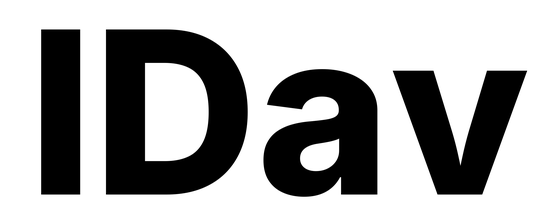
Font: Inter_ExtraBold